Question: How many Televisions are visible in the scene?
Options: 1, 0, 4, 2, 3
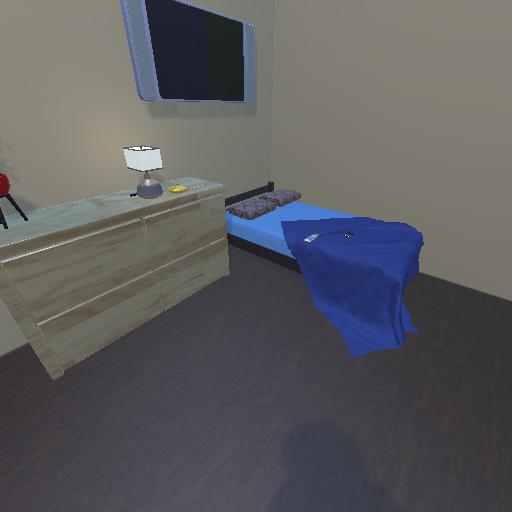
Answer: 1